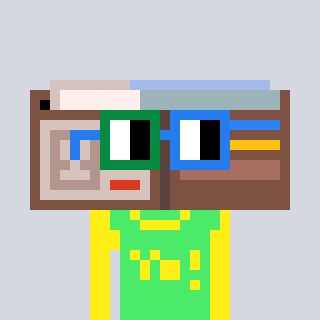
a pixel art character with square green and blue glasses, a wallet-shaped head and a teal-colored body on a cool background